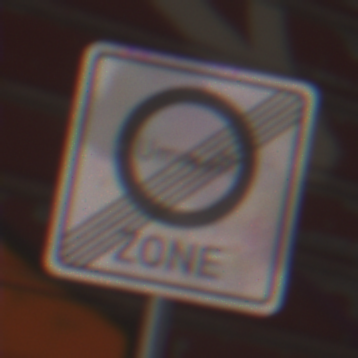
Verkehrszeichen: EndeUmweltzone
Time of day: MorningAfternoon
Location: Outdoor (Urban)
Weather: Clear
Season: NotSpecified
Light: Natural